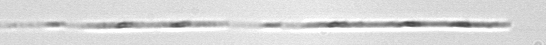
Label: Leptocylindrus